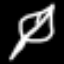
Label: leaf